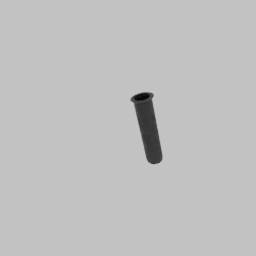
Label: mechanical